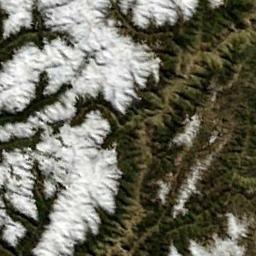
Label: snowberg